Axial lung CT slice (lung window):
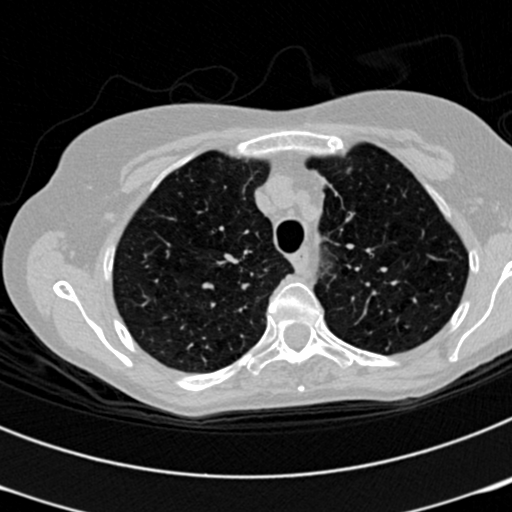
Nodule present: no